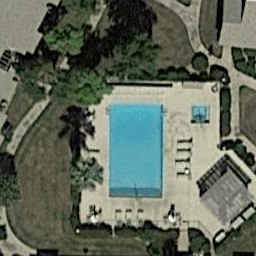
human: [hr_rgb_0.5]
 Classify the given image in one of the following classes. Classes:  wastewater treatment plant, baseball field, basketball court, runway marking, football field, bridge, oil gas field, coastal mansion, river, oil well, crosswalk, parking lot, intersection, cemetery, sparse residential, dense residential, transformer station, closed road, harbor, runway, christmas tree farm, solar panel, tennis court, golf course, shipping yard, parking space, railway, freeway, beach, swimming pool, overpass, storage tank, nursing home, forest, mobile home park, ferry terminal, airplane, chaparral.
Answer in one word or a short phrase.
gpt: swimming pool